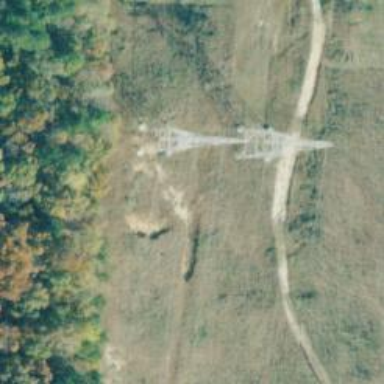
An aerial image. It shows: Lattice structure tower used for power distribution.